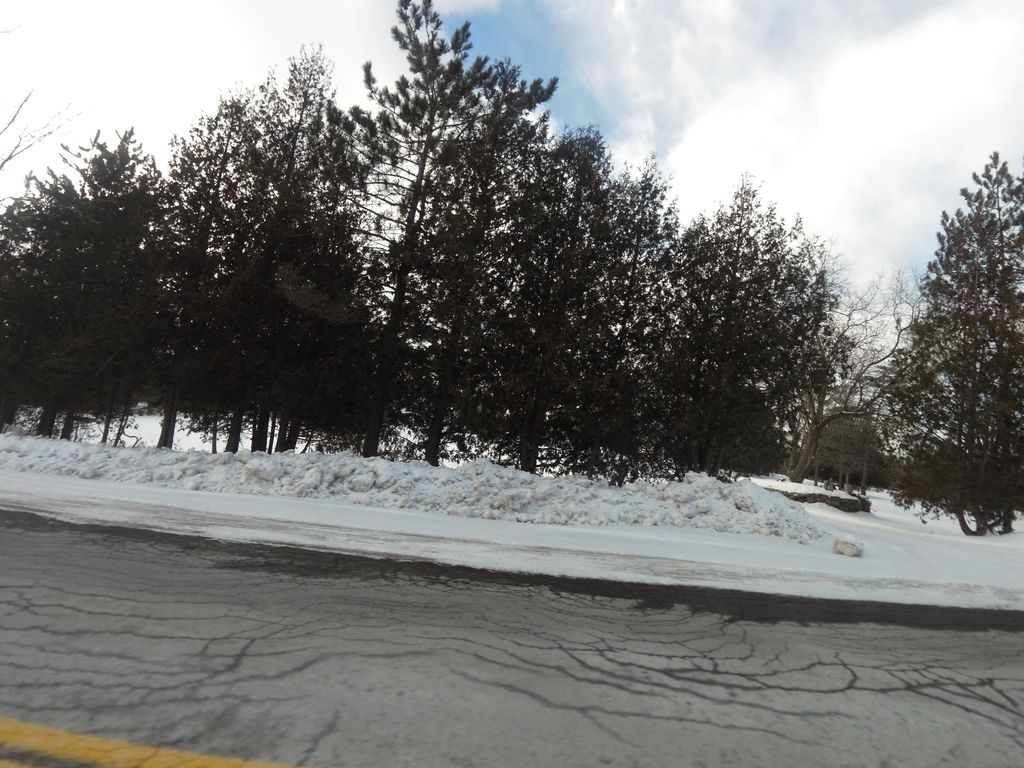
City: ottawa-gatineau